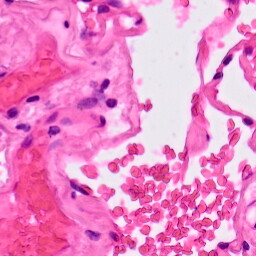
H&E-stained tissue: Lung